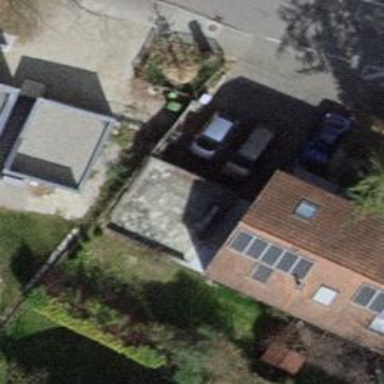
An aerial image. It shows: View of roof of building.